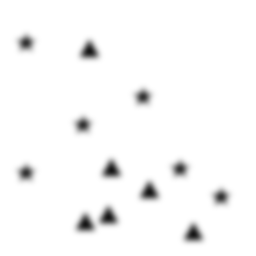
Squares: 0
Triangles: 6
Stars: 6
Total shapes: 12